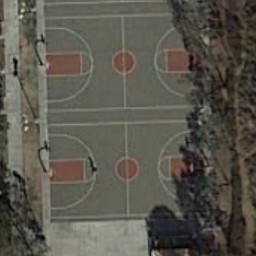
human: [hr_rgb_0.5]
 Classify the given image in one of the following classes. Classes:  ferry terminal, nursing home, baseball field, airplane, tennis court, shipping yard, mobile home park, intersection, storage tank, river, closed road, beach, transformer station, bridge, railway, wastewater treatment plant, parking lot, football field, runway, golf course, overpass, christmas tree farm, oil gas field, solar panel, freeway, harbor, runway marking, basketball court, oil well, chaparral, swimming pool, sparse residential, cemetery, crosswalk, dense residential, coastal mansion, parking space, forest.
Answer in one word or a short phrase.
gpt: basketball court